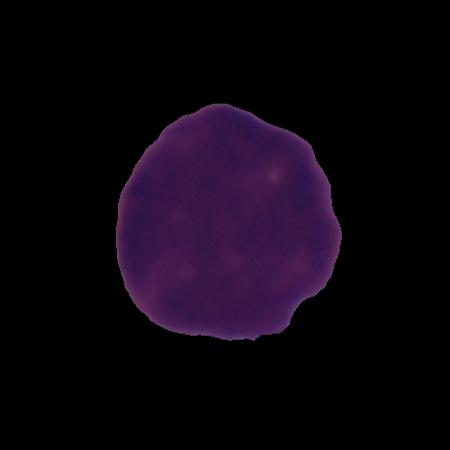
Label: cancer